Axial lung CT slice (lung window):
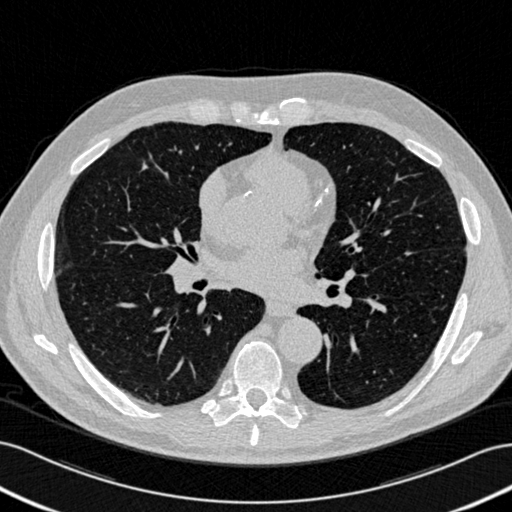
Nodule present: yes
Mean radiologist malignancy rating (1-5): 3